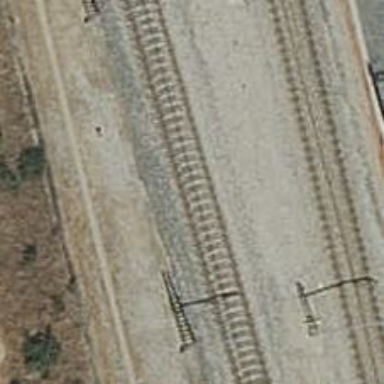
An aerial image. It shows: Railway with electrified contact lines.